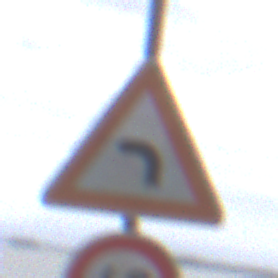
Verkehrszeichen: KurveLinks
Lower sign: Geschwindigkeit40
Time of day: Midday
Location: Outdoor (Suburban)
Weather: Overcast
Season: NotSpecified
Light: Natural